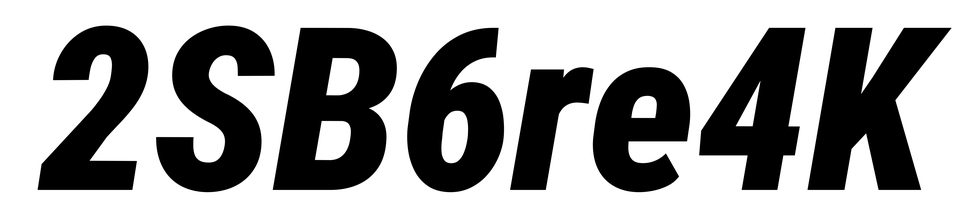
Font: Roboto-Italic_Condensed_Black_Italic